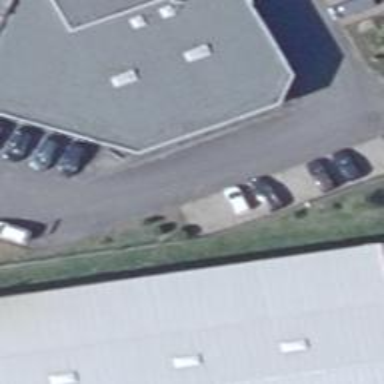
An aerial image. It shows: Parking area with surface.